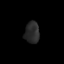
Tissue: lung
Cell type: T cells
Senescence score: 0.1805
Nuclear area (px): 310
Mean DAPI intensity: 41.639